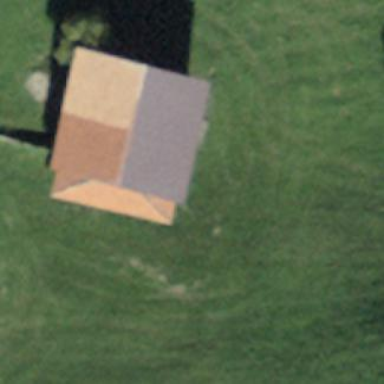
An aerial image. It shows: Barn.